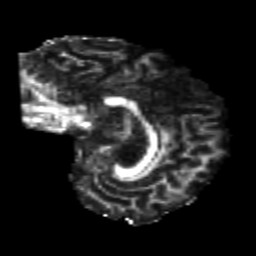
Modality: FA
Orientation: sagittal
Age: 24
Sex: male
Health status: healthy
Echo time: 0.074 s